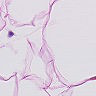
Metastatic tissue present: no